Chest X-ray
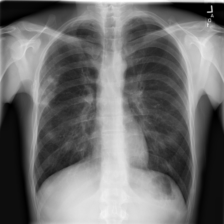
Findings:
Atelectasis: negative
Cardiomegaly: negative
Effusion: negative
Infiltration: negative
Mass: negative
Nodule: positive
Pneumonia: negative
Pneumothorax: negative
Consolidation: negative
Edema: negative
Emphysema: negative
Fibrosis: negative
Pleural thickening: negative
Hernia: negative